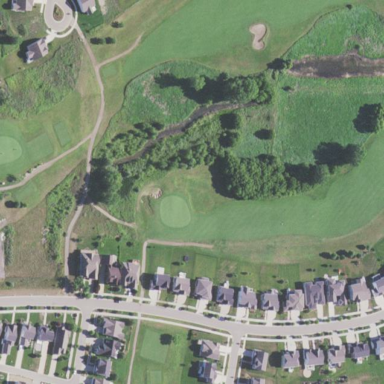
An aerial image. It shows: Grassy area designated as golf fairway.